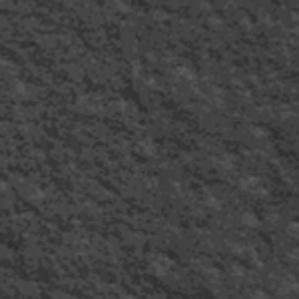
Label: frost